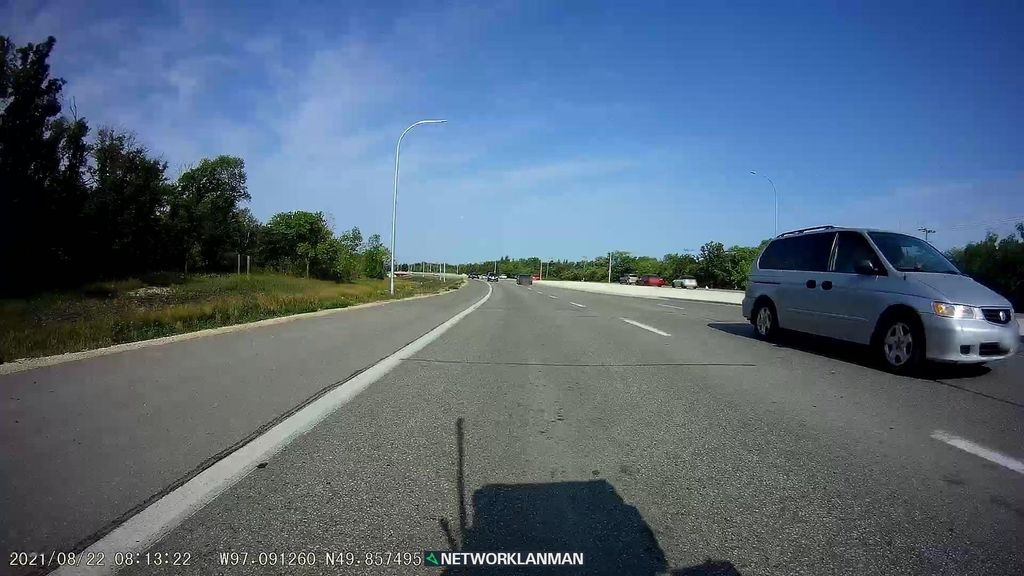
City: winnipeg